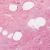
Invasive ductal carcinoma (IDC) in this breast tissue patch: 0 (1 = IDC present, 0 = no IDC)